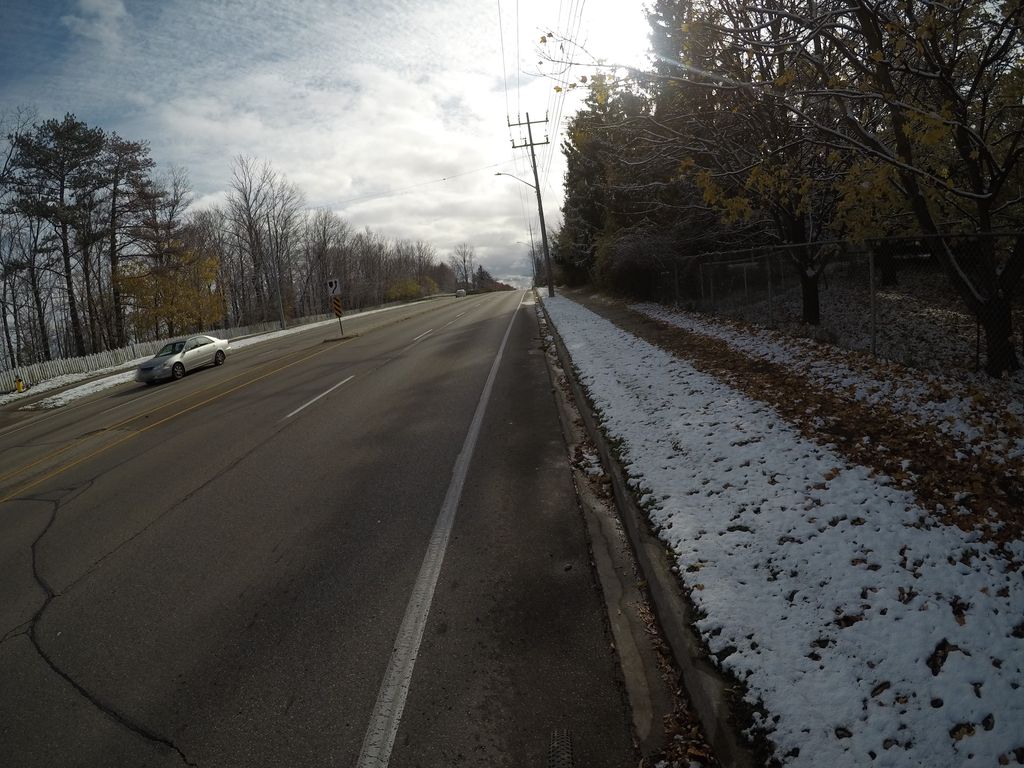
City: kitchener-waterloo